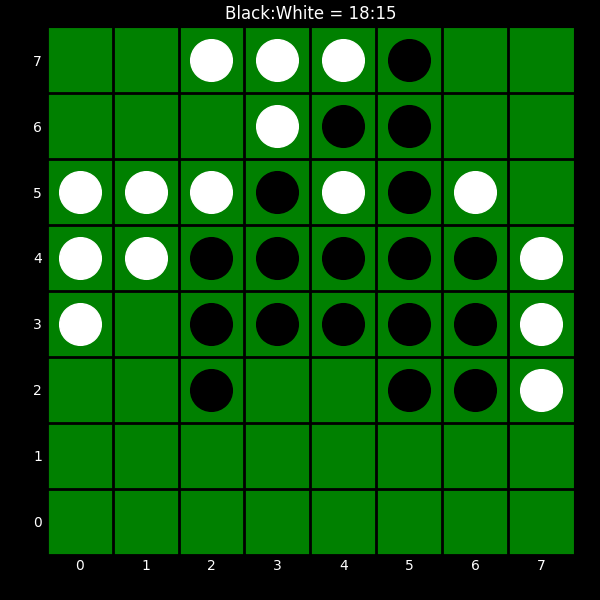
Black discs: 18
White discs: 15